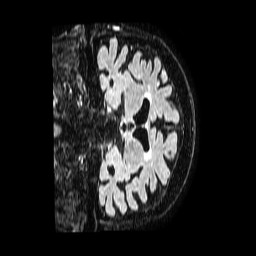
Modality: FLAIR
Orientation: coronal
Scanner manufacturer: philips
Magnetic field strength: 1.5 T
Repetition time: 4.8 s
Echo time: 0.3 s